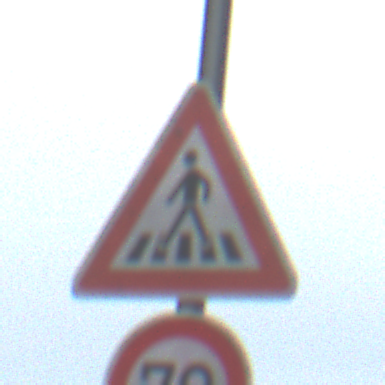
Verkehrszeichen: FussgaengerueberwegRechts
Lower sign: Geschwindigkeit70
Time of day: Midday
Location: Roofed (Beach)
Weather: Overcast
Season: NotSpecified
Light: Natural